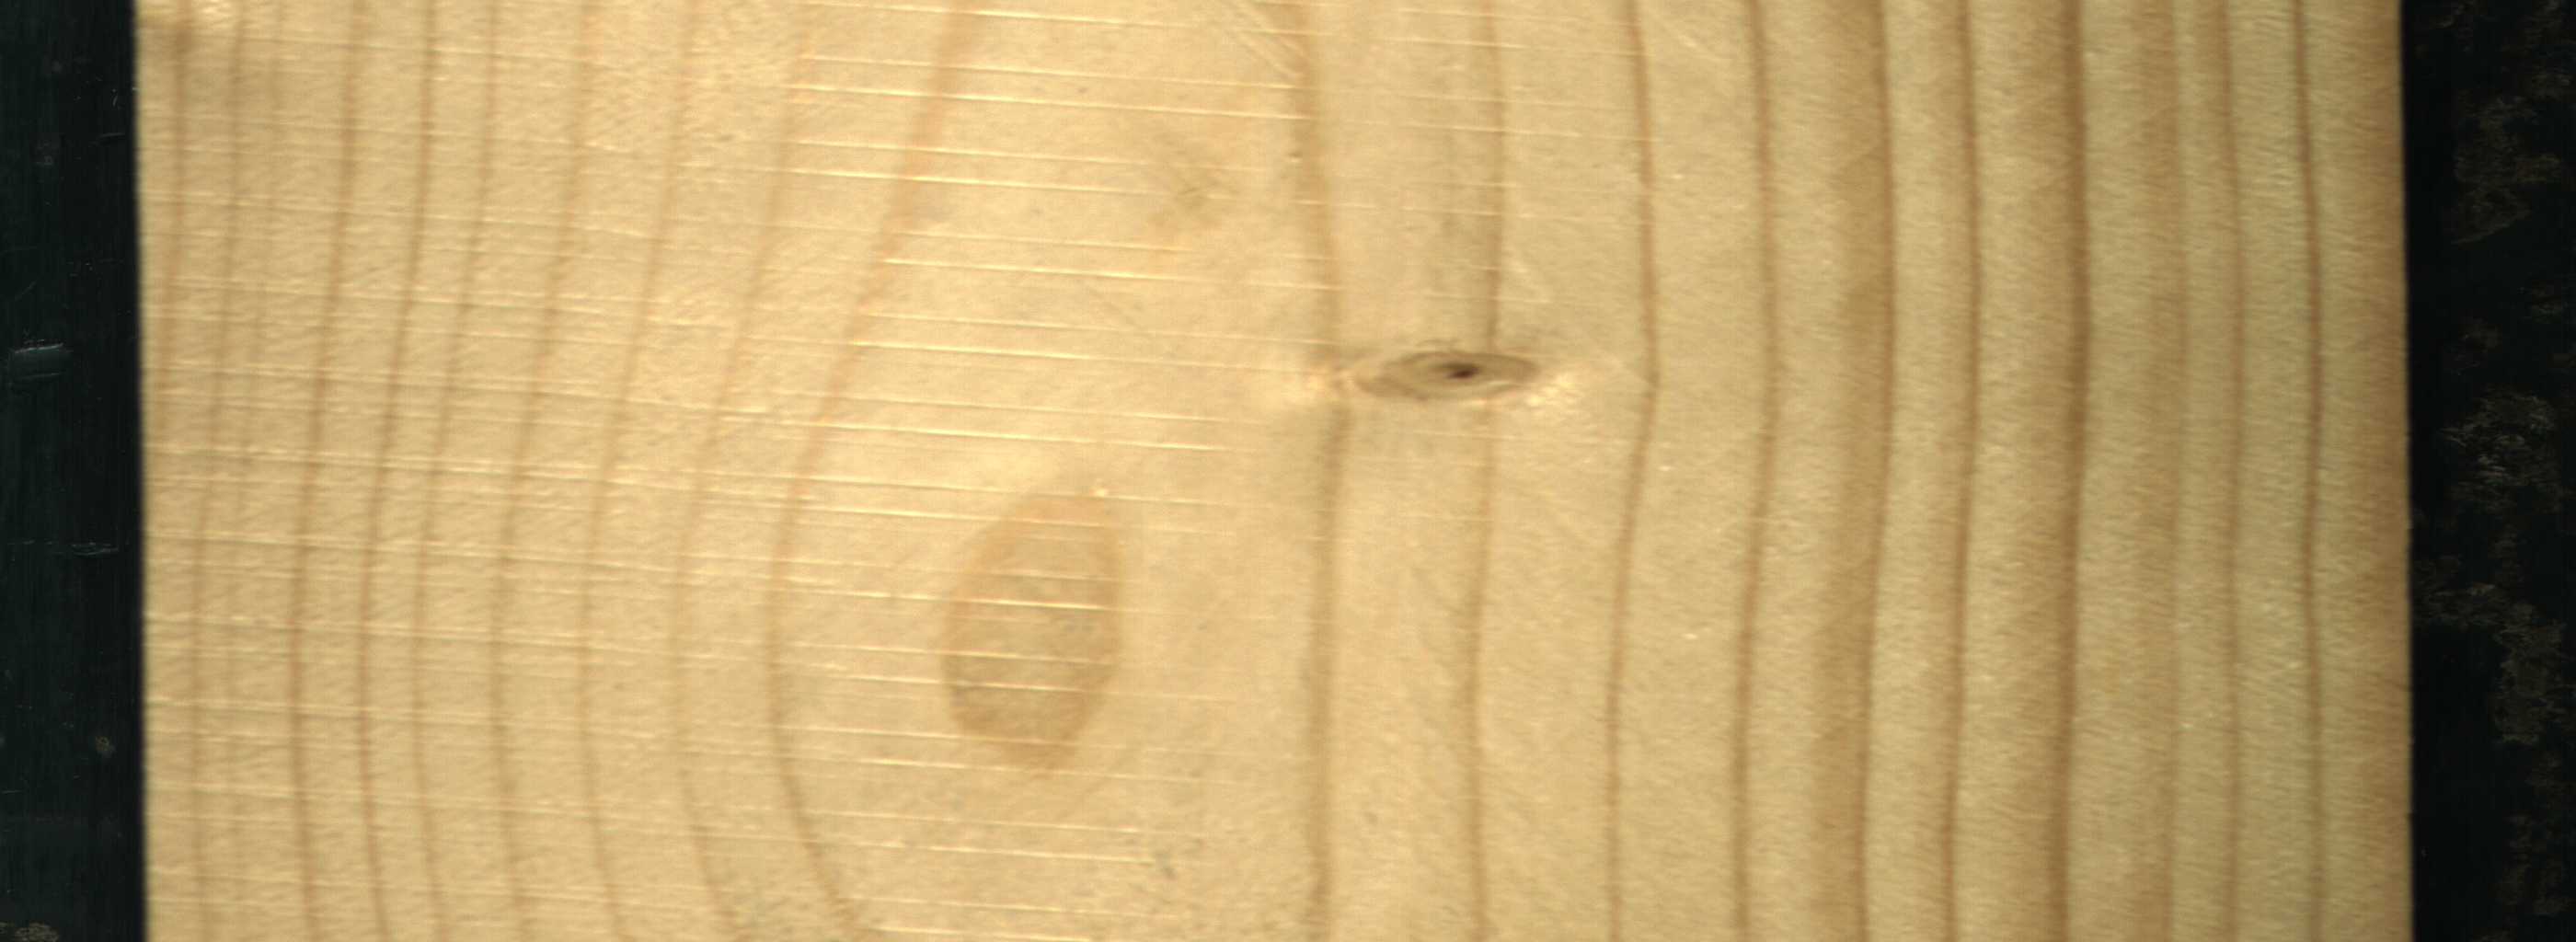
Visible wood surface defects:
Live_Knot